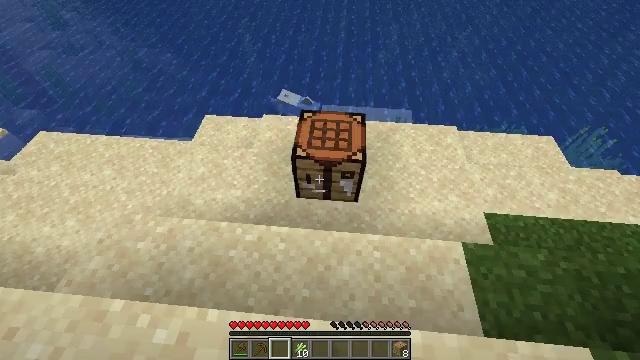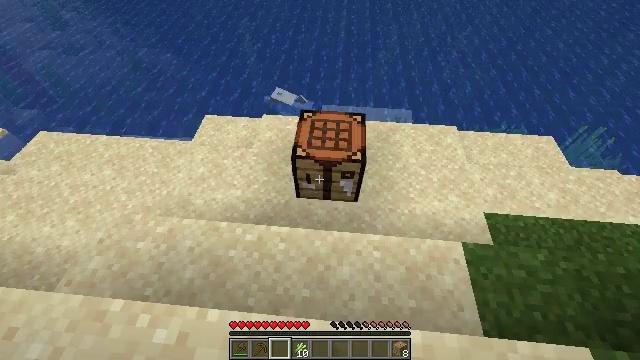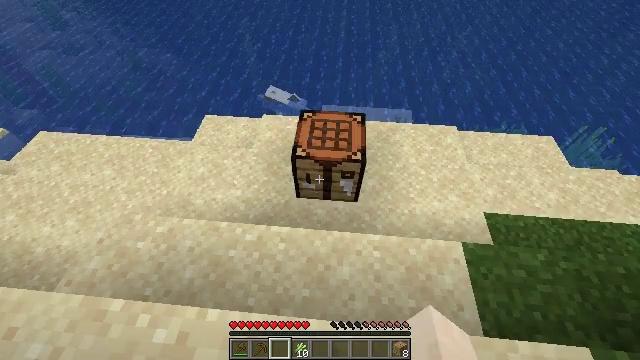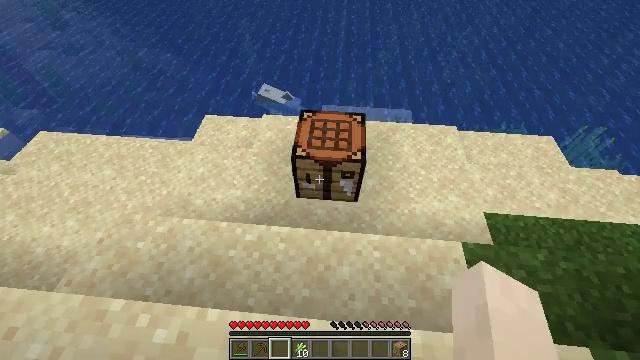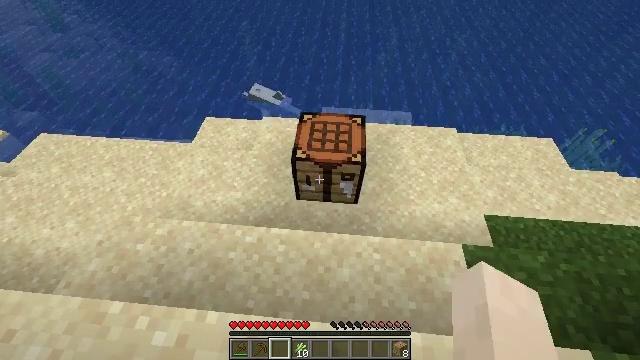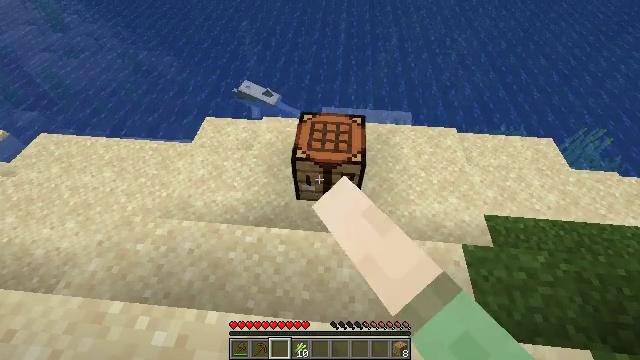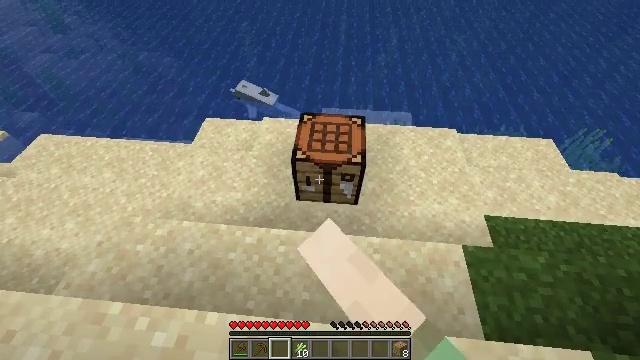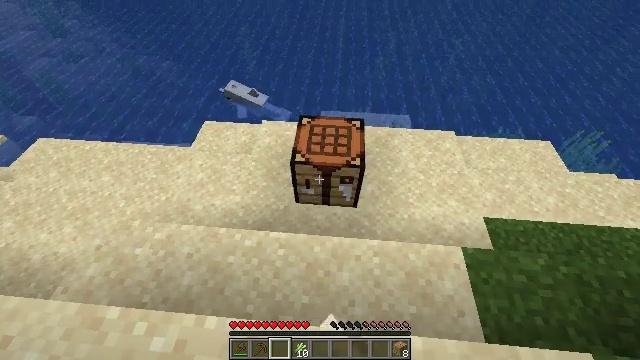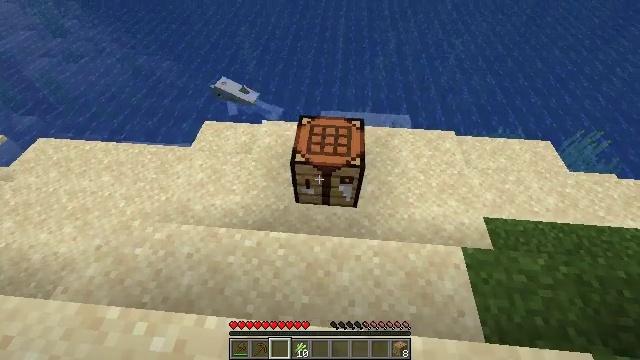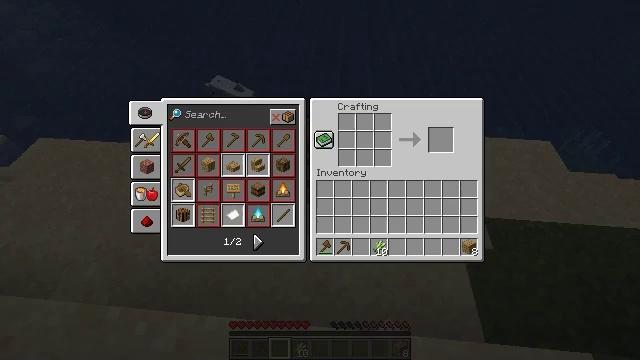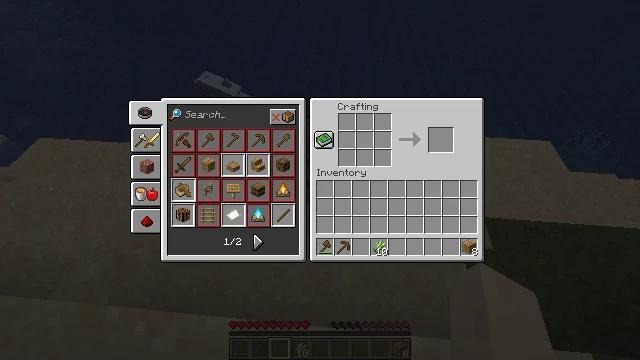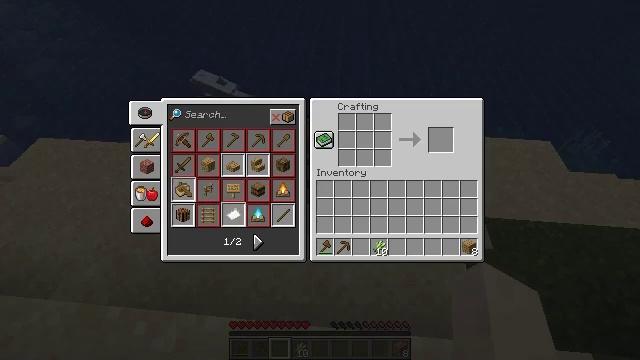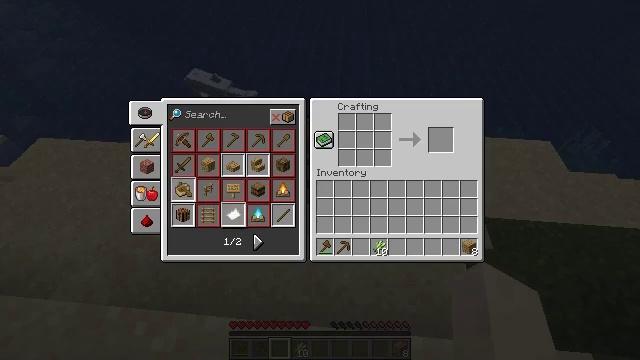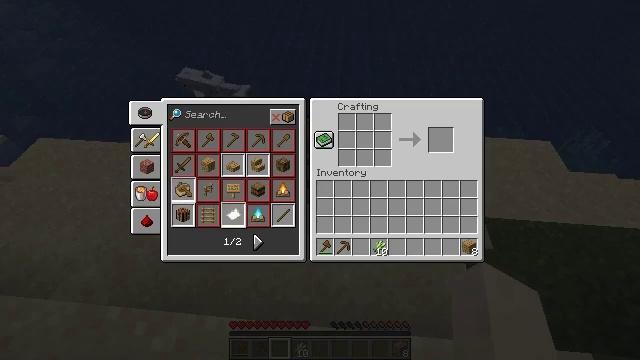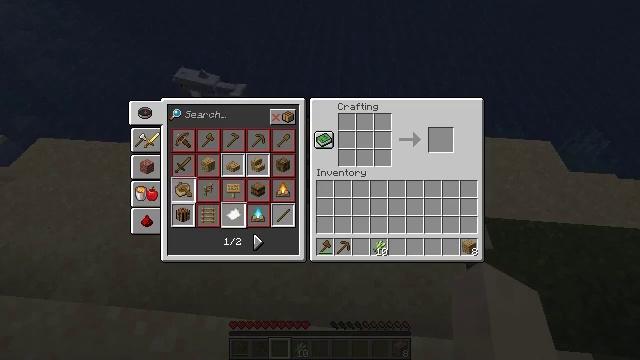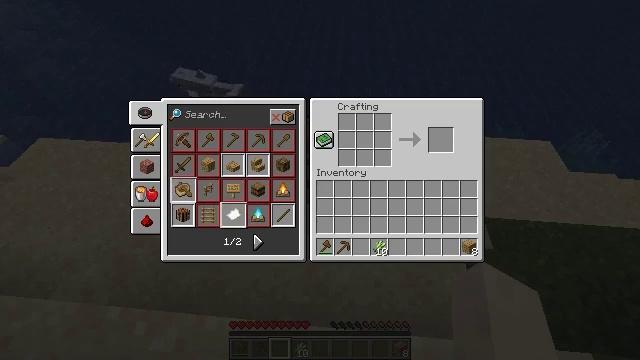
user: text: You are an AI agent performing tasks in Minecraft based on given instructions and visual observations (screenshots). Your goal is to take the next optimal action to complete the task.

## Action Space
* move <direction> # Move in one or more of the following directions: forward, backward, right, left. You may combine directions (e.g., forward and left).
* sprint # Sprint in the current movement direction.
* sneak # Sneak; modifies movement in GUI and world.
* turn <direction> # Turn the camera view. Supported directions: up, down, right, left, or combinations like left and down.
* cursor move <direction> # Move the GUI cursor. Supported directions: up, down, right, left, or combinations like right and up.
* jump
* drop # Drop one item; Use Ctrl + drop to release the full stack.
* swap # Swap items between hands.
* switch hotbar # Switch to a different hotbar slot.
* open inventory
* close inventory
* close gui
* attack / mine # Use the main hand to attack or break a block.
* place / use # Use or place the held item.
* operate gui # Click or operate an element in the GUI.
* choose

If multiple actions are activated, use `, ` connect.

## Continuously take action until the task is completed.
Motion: motion action
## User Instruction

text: Use oak planks to craft a oak boat.
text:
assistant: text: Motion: no_op
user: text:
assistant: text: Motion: no_op
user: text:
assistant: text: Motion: no_op
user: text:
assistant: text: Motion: use / place
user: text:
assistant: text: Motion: use / place
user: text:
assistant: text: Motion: use / place
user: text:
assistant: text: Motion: no_op
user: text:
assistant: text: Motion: no_op
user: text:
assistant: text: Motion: open gui
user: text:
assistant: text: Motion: no_op
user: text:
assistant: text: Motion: no_op
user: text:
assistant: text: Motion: cursor move left and up
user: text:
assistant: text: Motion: no_op
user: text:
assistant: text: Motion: no_op
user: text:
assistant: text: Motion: no_op
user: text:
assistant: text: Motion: no_op
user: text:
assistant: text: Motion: cursor move right and down
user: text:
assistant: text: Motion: cursor move down
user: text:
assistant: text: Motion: cursor move left and down
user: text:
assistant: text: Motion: cursor move left
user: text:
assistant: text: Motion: no_op
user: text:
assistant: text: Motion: no_op
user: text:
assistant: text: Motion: no_op
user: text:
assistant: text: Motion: no_op
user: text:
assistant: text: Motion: no_op
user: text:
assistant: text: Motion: no_op
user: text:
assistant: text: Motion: cursor move right
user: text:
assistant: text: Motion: cursor move right and down
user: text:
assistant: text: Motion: cursor move right and down
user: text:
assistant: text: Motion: cursor move right